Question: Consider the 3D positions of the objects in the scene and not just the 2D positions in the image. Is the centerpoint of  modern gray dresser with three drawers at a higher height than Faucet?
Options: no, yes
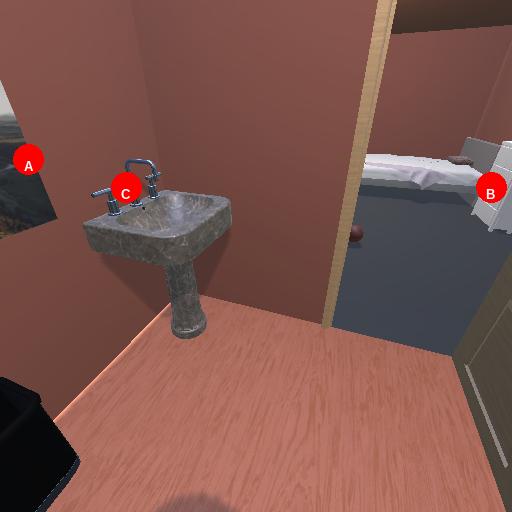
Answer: no